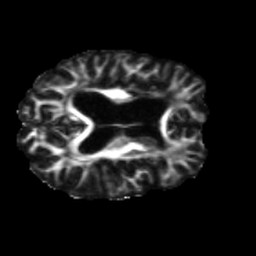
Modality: FA
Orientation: axial
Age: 63
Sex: female
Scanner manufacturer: siemens
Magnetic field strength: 3 T
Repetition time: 5.47 s
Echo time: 0.0854 s